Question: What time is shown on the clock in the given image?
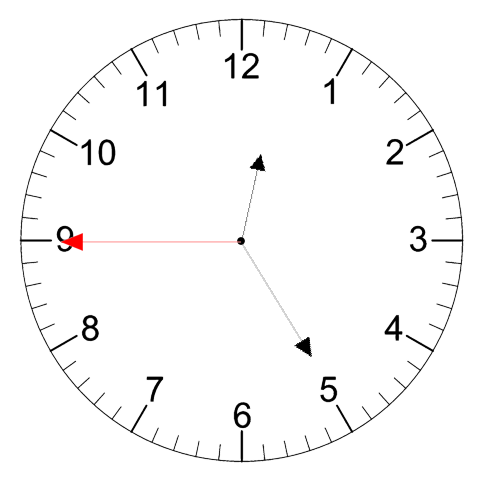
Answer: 12:24:45